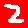
Digit: 2